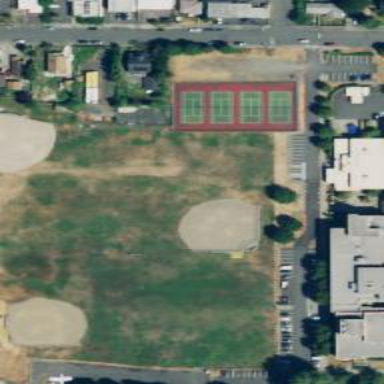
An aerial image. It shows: Baseball pitch for leisure land.